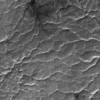
Label: not_dusty